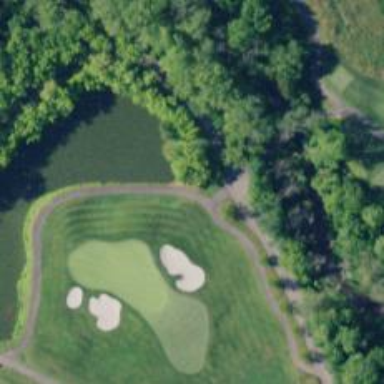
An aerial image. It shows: Footway that doubles as golf path.